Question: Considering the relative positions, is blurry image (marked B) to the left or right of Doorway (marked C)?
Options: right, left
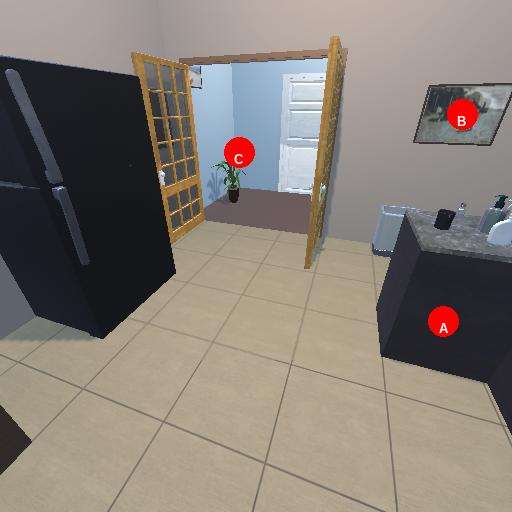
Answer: right